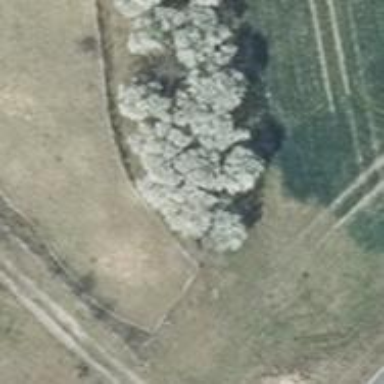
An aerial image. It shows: Row of deciduous broadleaved trees.